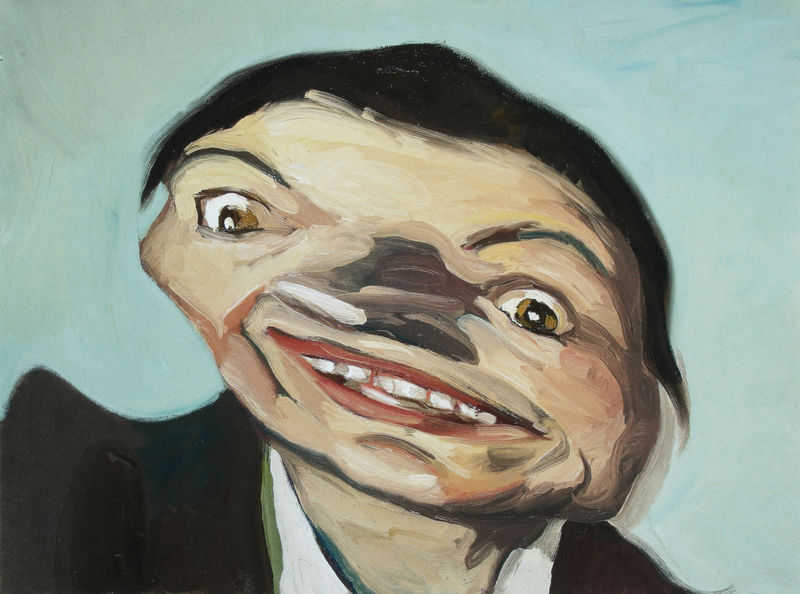
Titel: Zerrgesicht. Selbstbildnis
Künstler: Mara Mattuschka
Standort: Wien
Institution: Besitz der Künstlerin
Schlagwörter: kopf, mann, weiß, grün, frau, grau, mund, nase, orange, schwarz, blick, rot, expressionismus, anzug, dix, augen, gesicht, kragen, porträt, spiegel, verzerrung, haare, augenbrauen, lippen, wangen, moderne, jacket, lachen, selbstbildnis, grinsen, zähne, starre, breit, fratze, verzerrt, kirmes, brückemaler, bacon, deformation, hysterisch, zerrbild, zerrspiegel